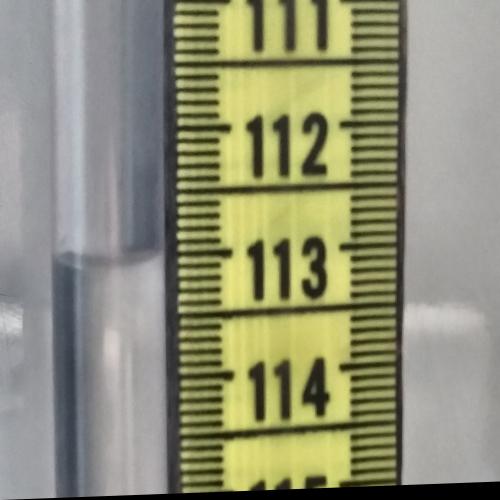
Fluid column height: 113.0 cm